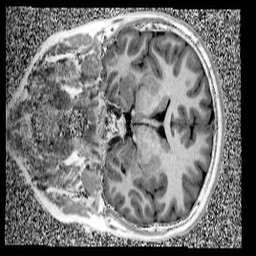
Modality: UNIT1
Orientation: coronal
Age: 13
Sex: male
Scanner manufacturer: siemens
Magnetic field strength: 3 T
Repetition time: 4 s
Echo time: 0.00299 s